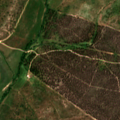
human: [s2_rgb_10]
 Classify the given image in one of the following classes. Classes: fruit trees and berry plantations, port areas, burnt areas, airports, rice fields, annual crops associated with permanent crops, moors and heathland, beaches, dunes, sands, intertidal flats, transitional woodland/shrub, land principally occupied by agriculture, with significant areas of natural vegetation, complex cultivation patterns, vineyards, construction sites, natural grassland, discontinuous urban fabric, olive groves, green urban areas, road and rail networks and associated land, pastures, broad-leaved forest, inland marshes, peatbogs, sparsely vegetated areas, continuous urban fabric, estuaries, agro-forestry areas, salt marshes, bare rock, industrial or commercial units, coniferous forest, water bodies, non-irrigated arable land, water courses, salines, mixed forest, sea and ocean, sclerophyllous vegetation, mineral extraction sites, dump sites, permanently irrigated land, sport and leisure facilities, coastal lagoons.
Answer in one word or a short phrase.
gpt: non-irrigated arable land, pastures, agro-forestry areas, broad-leaved forest, transitional woodland/shrub